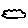
Label: cloud